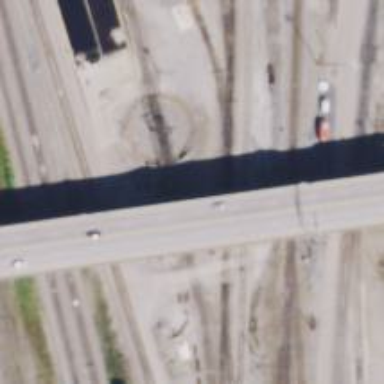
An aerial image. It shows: Viaduct bridge over trunk highway.